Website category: phone
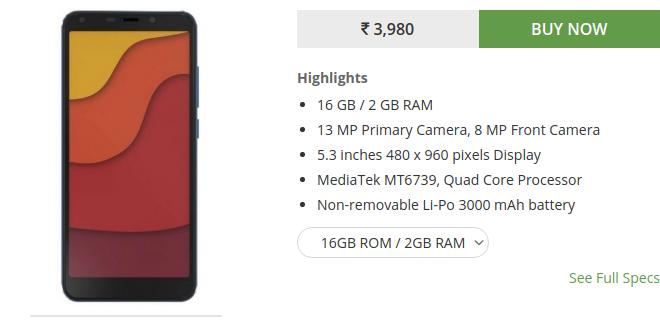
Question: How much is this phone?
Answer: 3,980

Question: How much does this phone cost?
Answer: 3,980

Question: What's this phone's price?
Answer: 3,980

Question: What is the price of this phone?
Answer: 3,980

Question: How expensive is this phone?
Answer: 3,980

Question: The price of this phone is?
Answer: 3,980

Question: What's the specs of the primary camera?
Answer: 13 MP Primary Camera

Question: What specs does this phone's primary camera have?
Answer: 13 MP Primary Camera

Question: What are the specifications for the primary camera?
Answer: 13 MP Primary Camera

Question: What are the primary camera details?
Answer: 13 MP Primary Camera

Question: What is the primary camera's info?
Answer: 13 MP Primary Camera

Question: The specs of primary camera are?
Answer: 13 MP Primary Camera

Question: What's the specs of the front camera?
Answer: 8 MP Front Camera

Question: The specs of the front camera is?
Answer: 8 MP Front Camera

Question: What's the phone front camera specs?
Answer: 8 MP Front Camera

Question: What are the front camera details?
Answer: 8 MP Front Camera

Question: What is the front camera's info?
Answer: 8 MP Front Camera

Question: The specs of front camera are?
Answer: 8 MP Front Camera

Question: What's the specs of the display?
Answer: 5.3 inches 480 x 960 pixels Display

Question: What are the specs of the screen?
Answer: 5.3 inches 480 x 960 pixels Display

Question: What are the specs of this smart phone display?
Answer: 5.3 inches 480 x 960 pixels Display

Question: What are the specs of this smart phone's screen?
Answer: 5.3 inches 480 x 960 pixels Display

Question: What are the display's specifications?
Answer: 5.3 inches 480 x 960 pixels Display

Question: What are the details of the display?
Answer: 5.3 inches 480 x 960 pixels Display

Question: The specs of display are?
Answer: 5.3 inches 480 x 960 pixels Display

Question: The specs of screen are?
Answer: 5.3 inches 480 x 960 pixels Display

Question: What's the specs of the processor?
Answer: MediaTek MT6739, Quad Core Processor

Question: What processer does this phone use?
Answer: MediaTek MT6739, Quad Core Processor

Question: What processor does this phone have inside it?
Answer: MediaTek MT6739, Quad Core Processor

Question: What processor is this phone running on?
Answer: MediaTek MT6739, Quad Core Processor

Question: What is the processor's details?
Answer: MediaTek MT6739, Quad Core Processor

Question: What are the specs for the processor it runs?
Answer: MediaTek MT6739, Quad Core Processor

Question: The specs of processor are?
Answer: MediaTek MT6739, Quad Core Processor

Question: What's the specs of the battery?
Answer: Non-removable Li-Po 3000 mAh battery

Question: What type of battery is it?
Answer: Non-removable Li-Po 3000 mAh battery

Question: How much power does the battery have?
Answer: Non-removable Li-Po 3000 mAh battery

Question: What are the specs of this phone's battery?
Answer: Non-removable Li-Po 3000 mAh battery

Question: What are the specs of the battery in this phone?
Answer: Non-removable Li-Po 3000 mAh battery

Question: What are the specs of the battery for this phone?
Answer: Non-removable Li-Po 3000 mAh battery

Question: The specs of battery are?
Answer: Non-removable Li-Po 3000 mAh battery